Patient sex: M
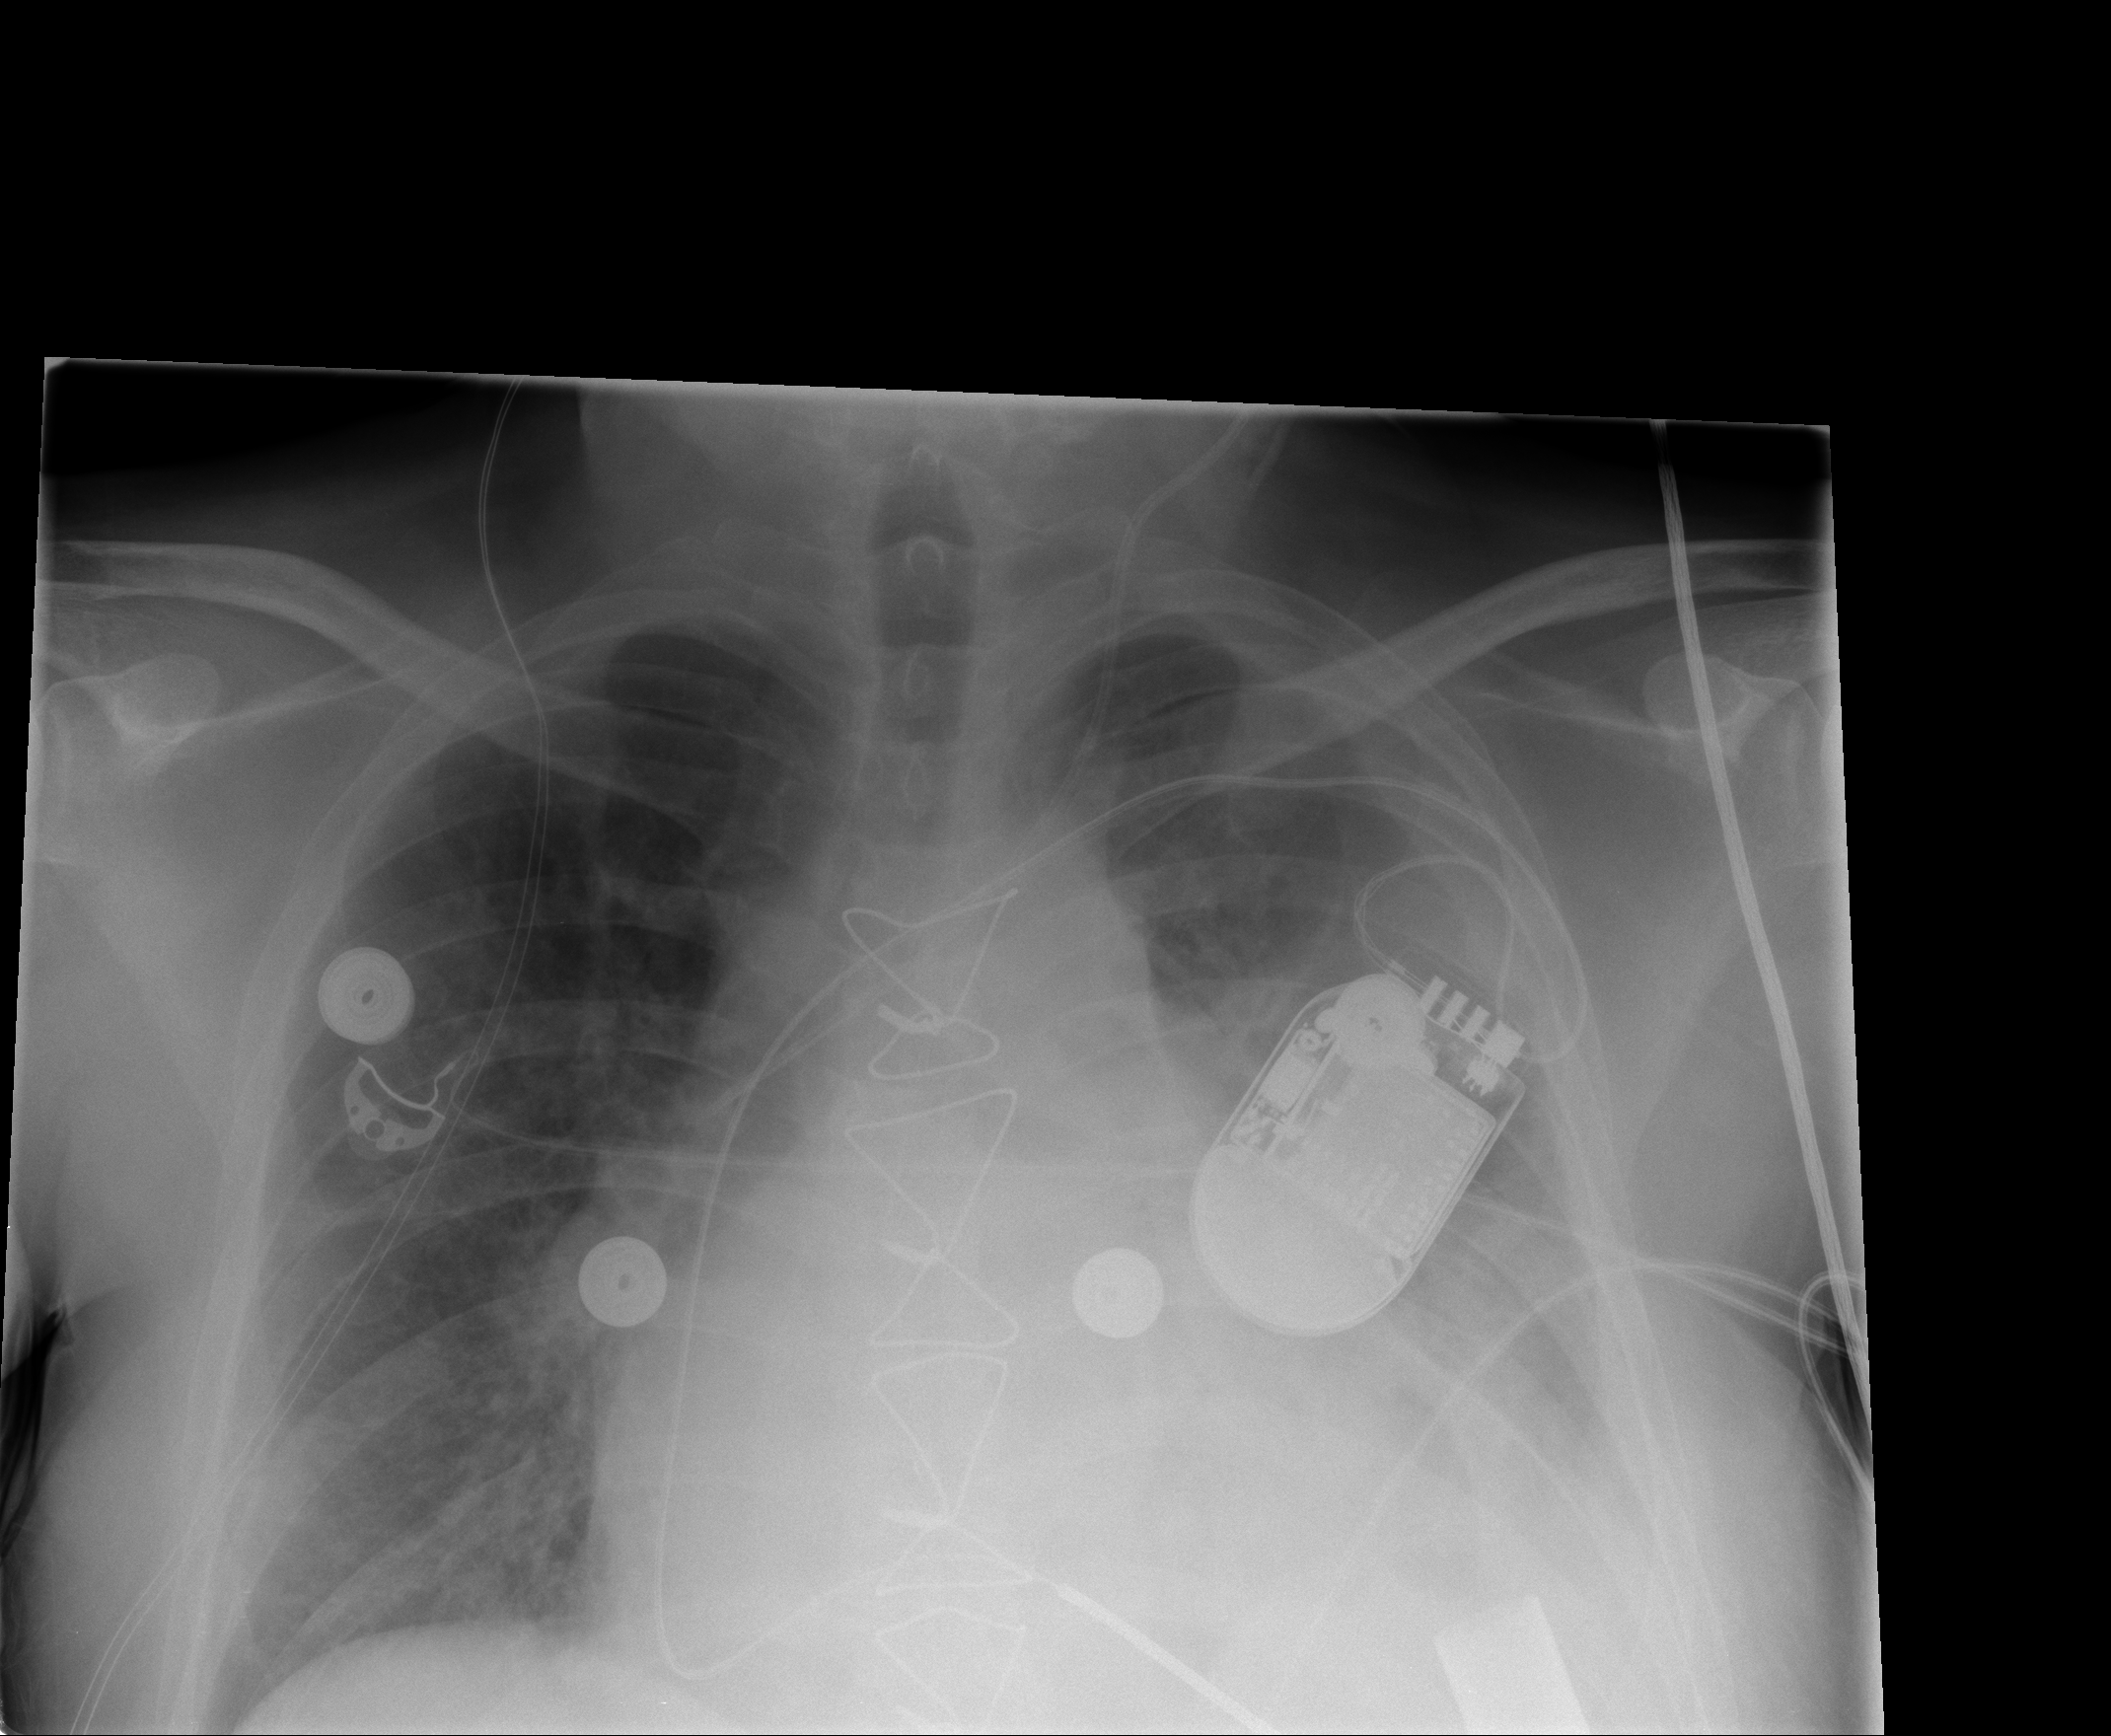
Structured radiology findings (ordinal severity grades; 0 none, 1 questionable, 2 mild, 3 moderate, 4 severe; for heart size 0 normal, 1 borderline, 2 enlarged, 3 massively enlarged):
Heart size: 3
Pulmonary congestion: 2
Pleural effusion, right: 0
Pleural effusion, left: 3
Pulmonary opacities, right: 2
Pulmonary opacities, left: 2
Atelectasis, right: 0
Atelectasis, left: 3